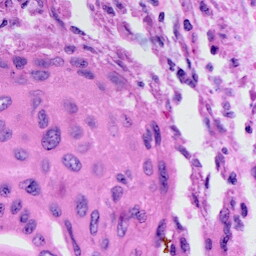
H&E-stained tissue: Cervix